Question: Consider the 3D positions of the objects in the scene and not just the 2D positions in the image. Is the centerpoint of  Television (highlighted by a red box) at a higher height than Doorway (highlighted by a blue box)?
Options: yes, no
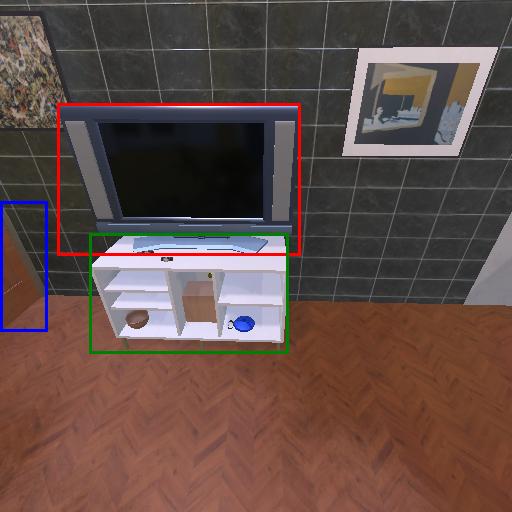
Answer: yes